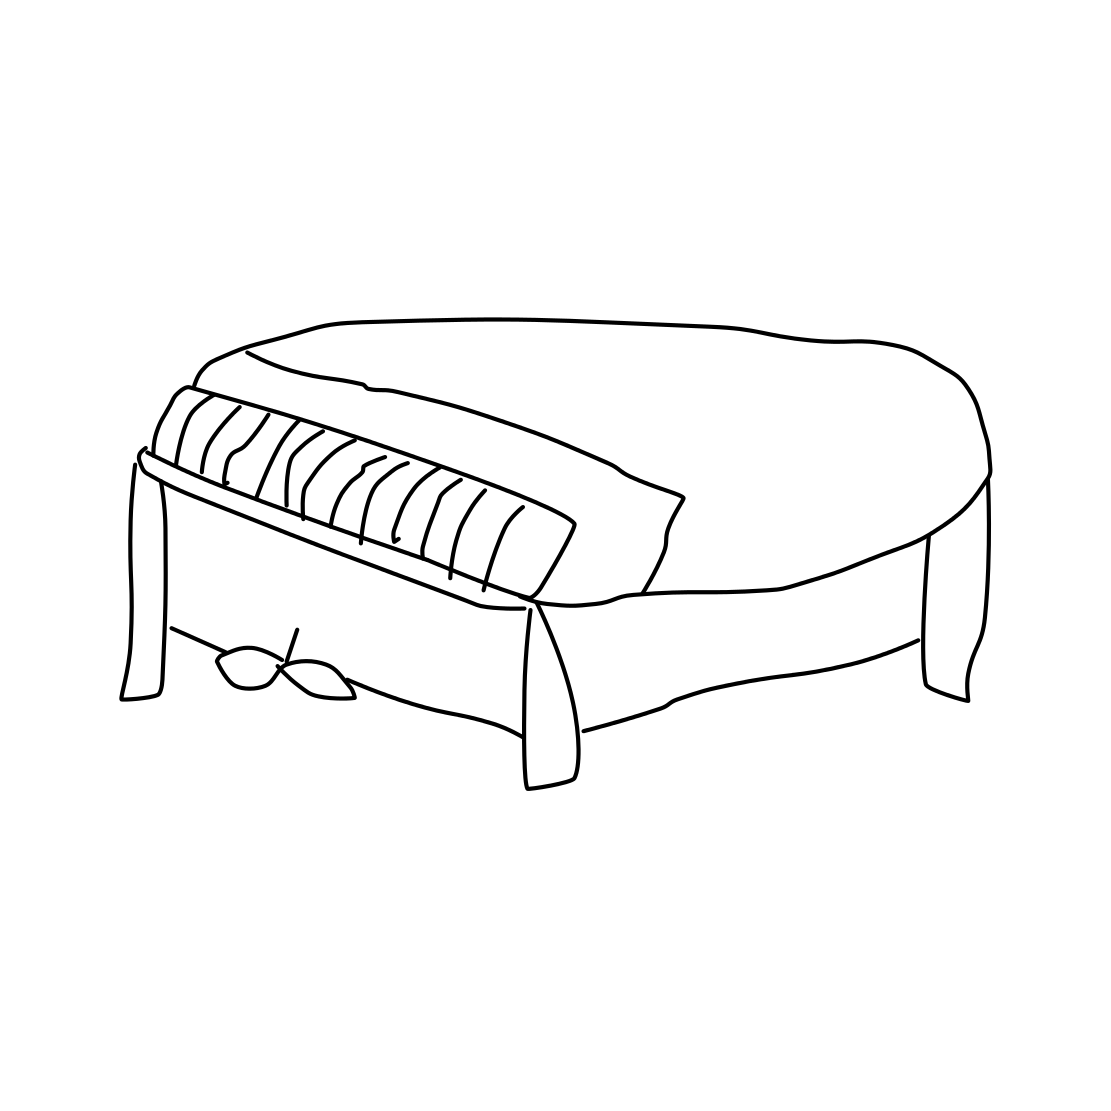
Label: piano